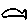
Label: fish